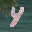
Label: 4